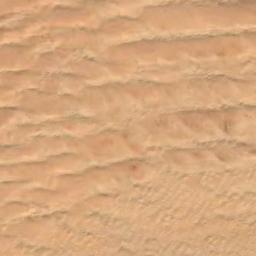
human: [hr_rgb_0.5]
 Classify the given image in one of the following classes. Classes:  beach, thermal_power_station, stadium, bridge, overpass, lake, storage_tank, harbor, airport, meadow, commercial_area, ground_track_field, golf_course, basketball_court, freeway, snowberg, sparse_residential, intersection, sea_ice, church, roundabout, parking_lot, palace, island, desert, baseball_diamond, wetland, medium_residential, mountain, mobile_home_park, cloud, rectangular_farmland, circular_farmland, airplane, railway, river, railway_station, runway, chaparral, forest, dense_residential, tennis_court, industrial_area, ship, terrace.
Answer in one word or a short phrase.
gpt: desert